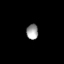
Tissue: lung
Cell type: Others
Senescence score: 0.1988
Nuclear area (px): 175
Mean DAPI intensity: 156.543